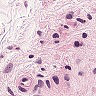
Metastatic tissue present: no